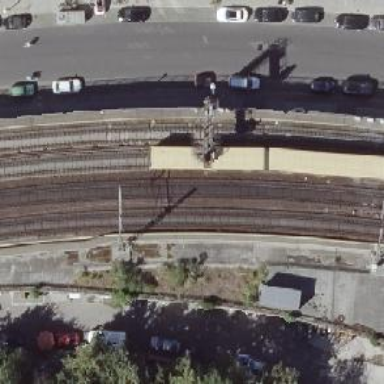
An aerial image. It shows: Railway signal.